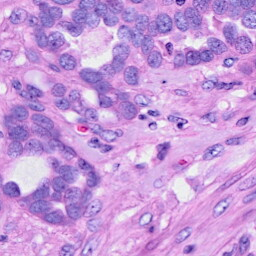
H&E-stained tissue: Ovarian